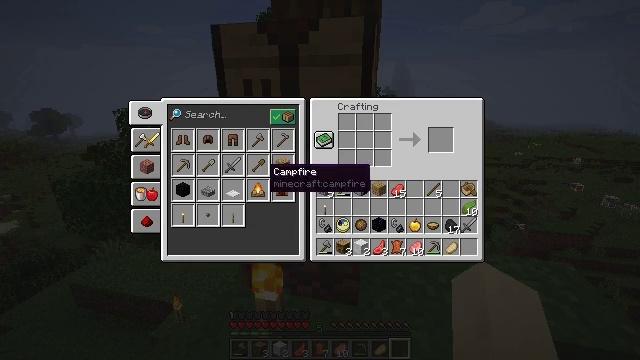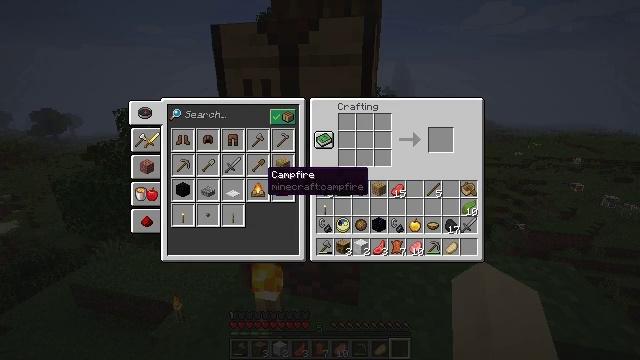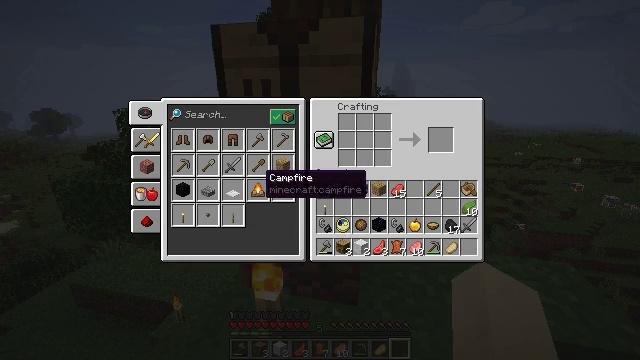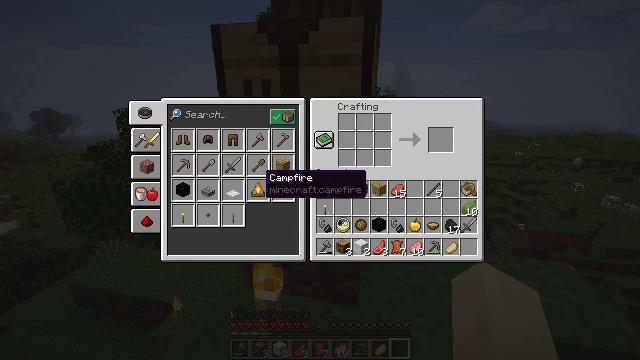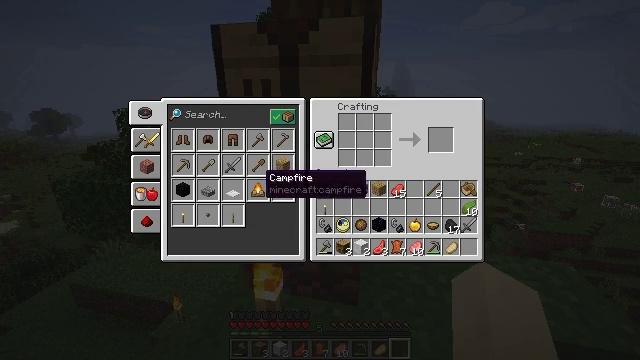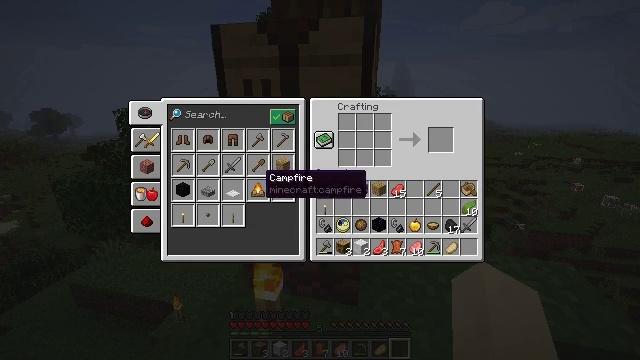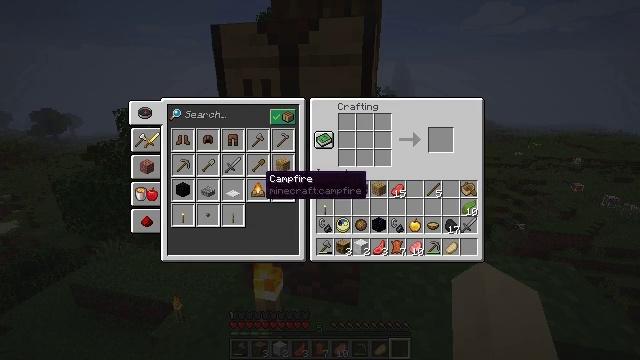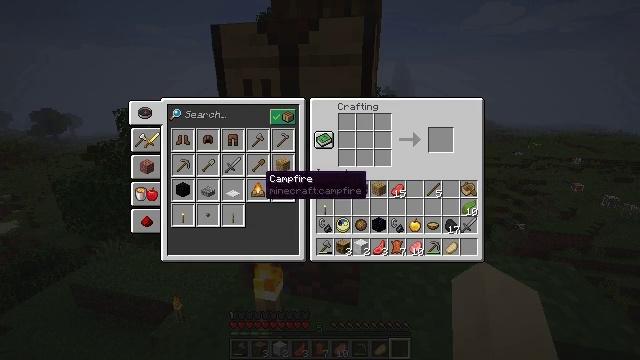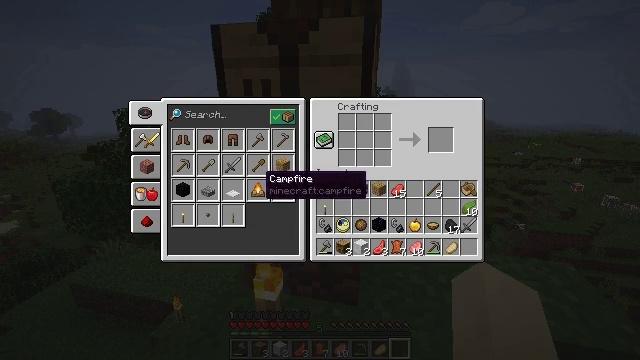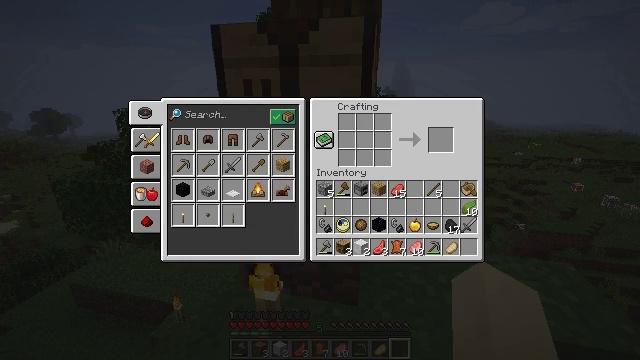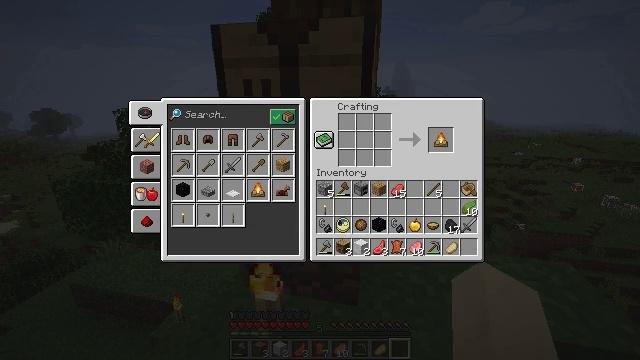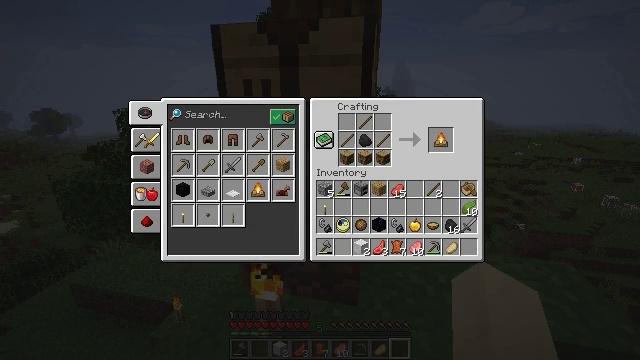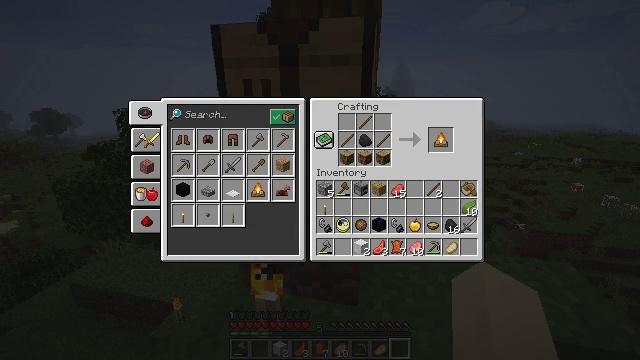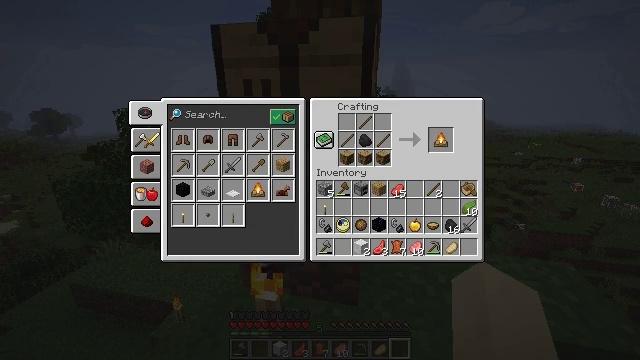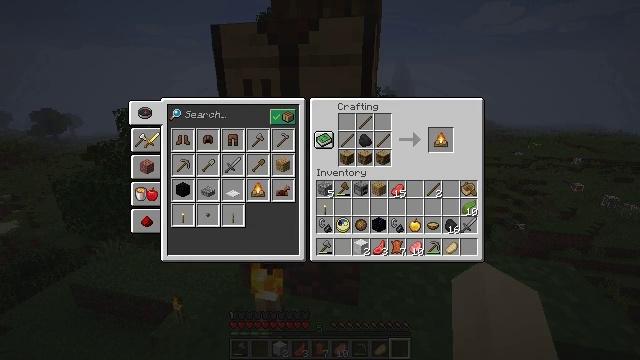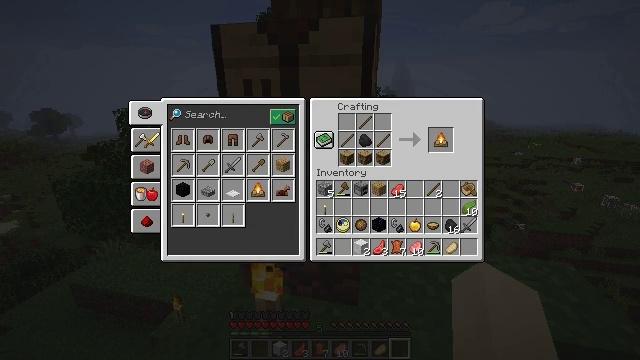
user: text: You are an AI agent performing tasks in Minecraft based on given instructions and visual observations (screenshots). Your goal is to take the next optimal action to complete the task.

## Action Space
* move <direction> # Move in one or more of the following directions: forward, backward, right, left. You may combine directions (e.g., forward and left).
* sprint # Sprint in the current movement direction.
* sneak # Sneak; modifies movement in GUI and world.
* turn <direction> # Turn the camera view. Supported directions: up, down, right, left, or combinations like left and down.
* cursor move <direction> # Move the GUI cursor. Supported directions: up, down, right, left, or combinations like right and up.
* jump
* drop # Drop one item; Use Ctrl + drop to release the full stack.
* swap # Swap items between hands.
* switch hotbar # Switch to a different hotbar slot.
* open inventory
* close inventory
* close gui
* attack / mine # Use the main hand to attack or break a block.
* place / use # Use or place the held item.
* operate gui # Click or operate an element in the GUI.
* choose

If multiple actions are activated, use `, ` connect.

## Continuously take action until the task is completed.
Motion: motion action
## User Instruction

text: Open the crafting table and craft the campfire.
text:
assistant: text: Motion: no_op
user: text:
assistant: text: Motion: no_op
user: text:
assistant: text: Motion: no_op
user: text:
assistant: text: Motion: no_op
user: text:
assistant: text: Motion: operate gui
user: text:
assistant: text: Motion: operate gui
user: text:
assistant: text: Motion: no_op
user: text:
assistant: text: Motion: no_op
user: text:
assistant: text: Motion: cursor move right
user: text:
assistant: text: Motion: cursor move right and up
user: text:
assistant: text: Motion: cursor move right
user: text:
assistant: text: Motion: cursor move right
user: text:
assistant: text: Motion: no_op
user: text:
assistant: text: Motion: no_op
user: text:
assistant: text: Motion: no_op
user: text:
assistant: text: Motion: no_op
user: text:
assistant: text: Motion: cursor move right
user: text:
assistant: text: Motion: no_op
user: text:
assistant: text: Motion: no_op
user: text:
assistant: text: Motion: no_op
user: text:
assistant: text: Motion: sneak
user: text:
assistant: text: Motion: sneak
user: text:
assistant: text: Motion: sneak
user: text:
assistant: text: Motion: sneak
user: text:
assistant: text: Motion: sneak
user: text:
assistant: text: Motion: sneak
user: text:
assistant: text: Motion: sneak
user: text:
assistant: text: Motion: sneak
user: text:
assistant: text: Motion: sneak
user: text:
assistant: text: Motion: sneak